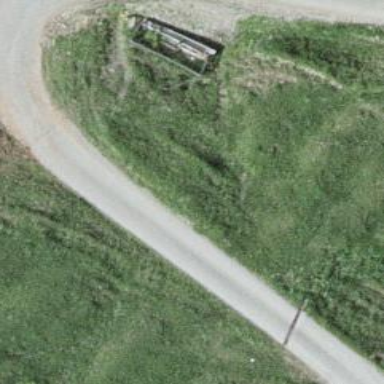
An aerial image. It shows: Unclassified road.